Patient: sex F, age 48
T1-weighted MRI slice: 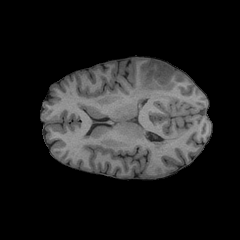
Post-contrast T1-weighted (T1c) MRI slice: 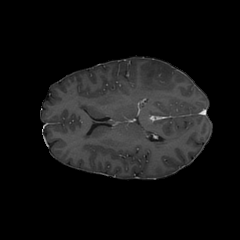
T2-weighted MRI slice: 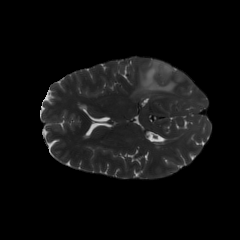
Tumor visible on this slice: yes
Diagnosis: Astrocytoma, IDH-mutant
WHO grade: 3